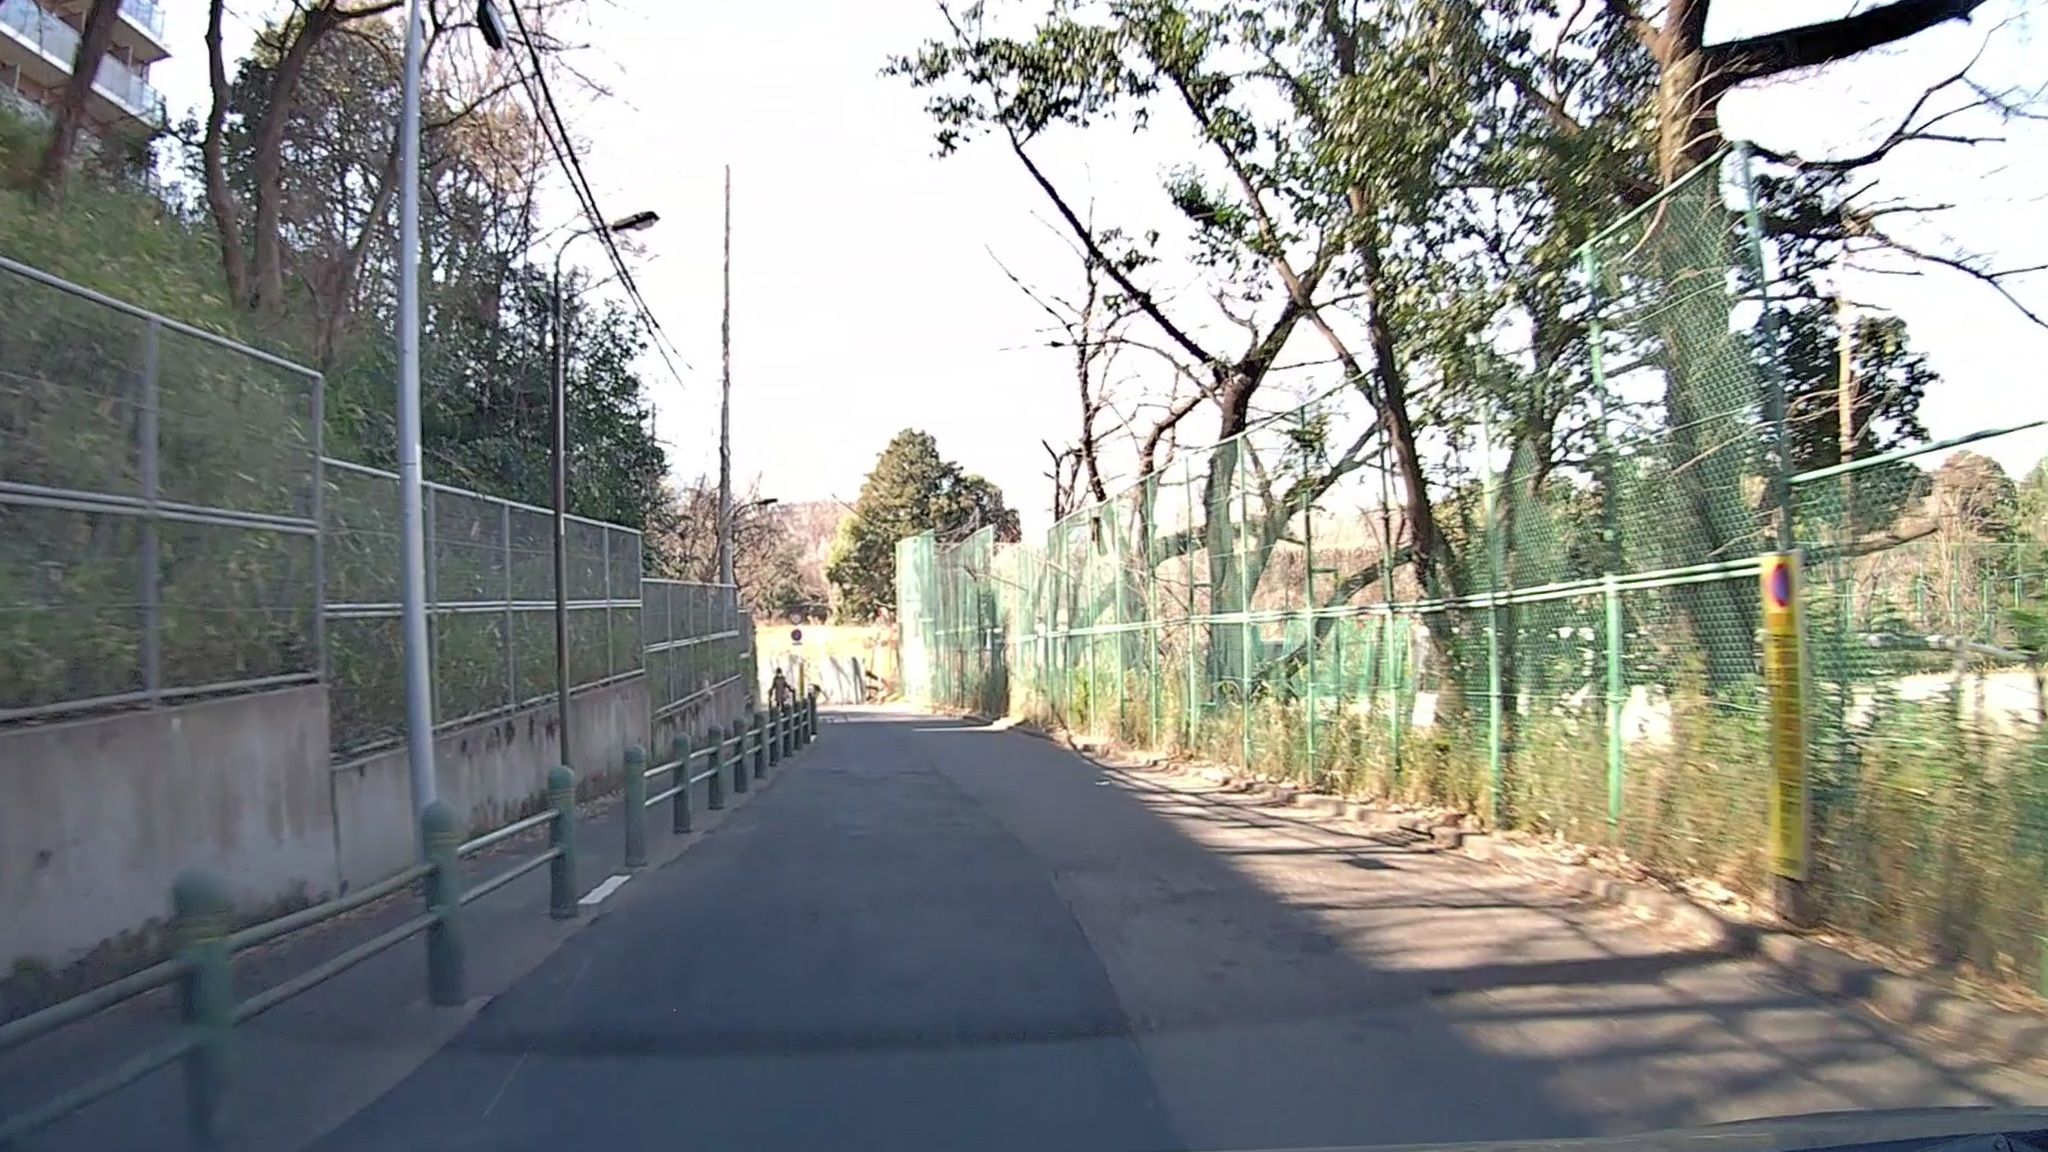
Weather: clear
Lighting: day
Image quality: good
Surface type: cycling surface
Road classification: unclassified, residential
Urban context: urban centre
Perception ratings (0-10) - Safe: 3.4, Lively: 2.05, Beautiful: 7.37, Boring: 3.88, Depressing: 4.23, Wealthy: 0.83